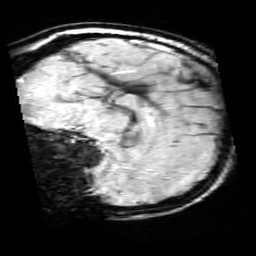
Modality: SWI
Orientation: sagittal
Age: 12
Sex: male
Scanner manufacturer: siemens
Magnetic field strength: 3 T
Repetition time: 0.027 s
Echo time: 0.02 s